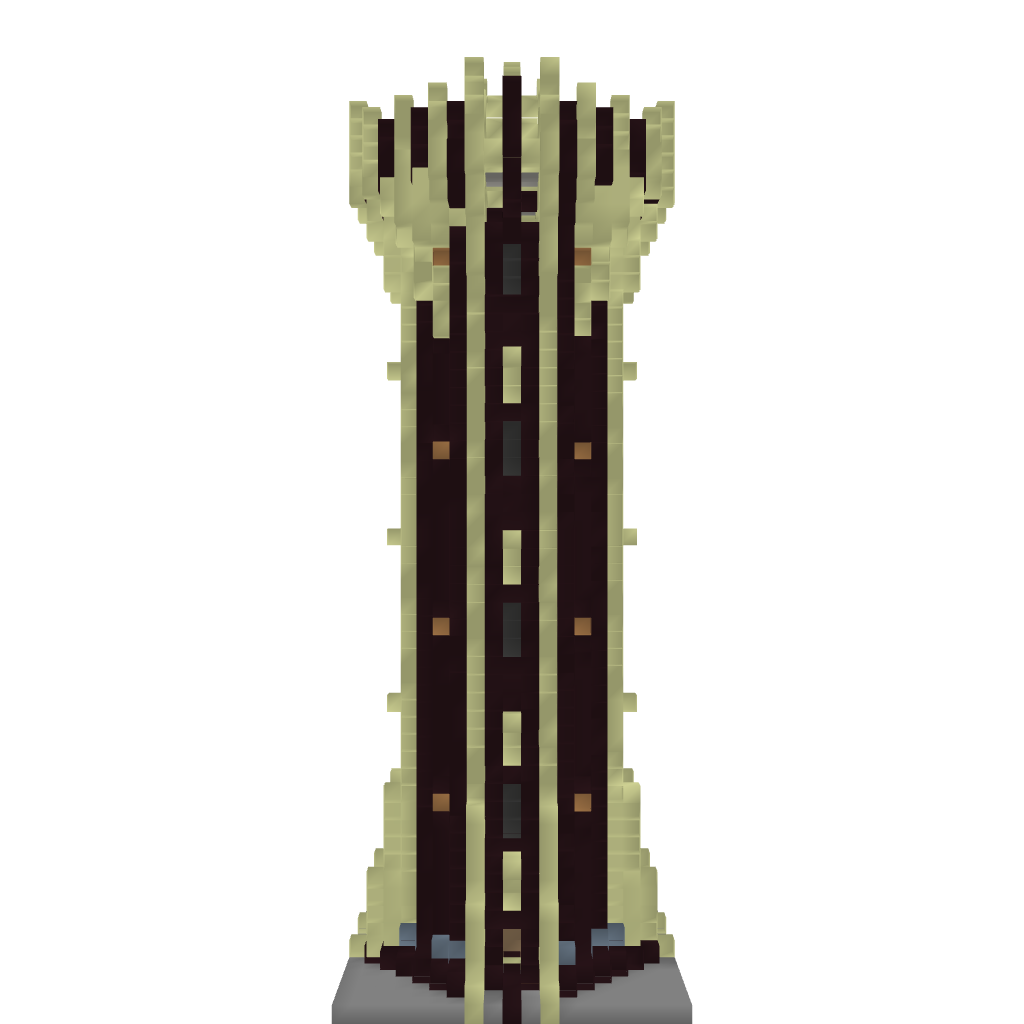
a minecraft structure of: My first tower